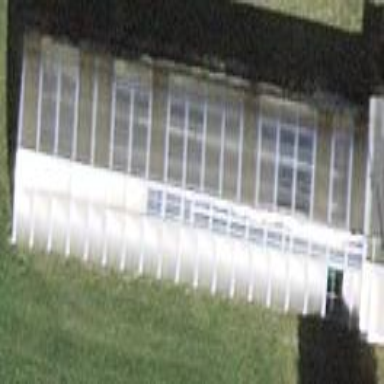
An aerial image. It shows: Greenhouse.